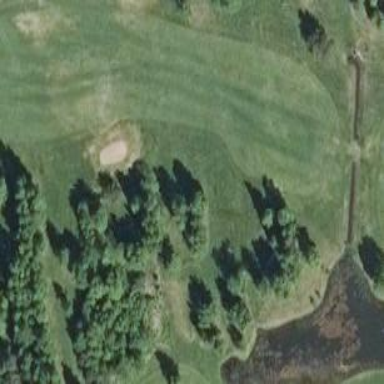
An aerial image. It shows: Grassy area designated as golf fairway.